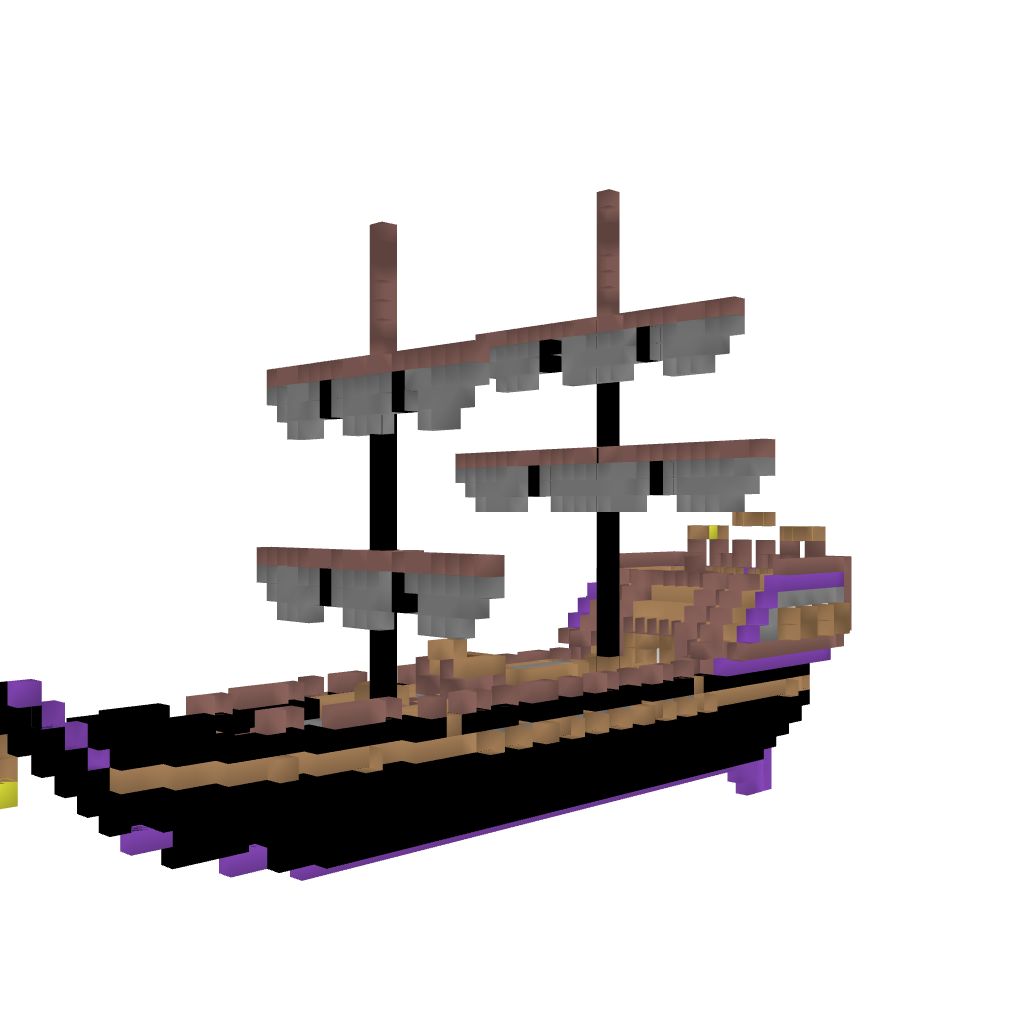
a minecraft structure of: AxiumSA high quality